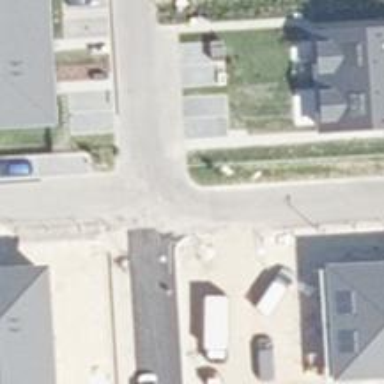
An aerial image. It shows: Smooth asphalt road in residential area.